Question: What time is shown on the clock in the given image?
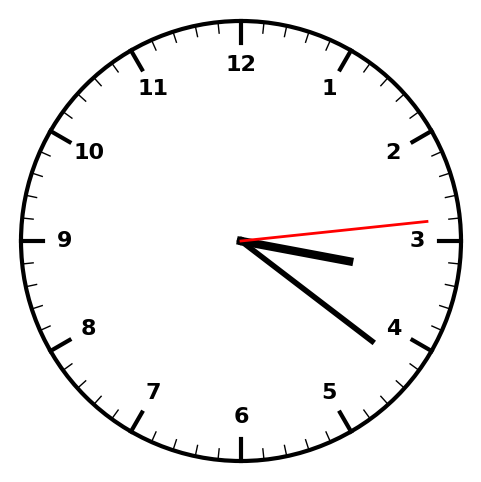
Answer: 03:21:14